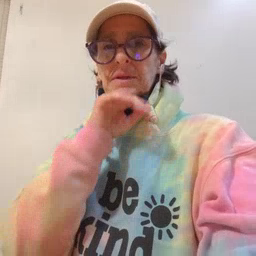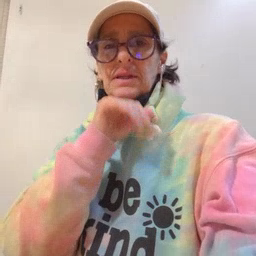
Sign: pig